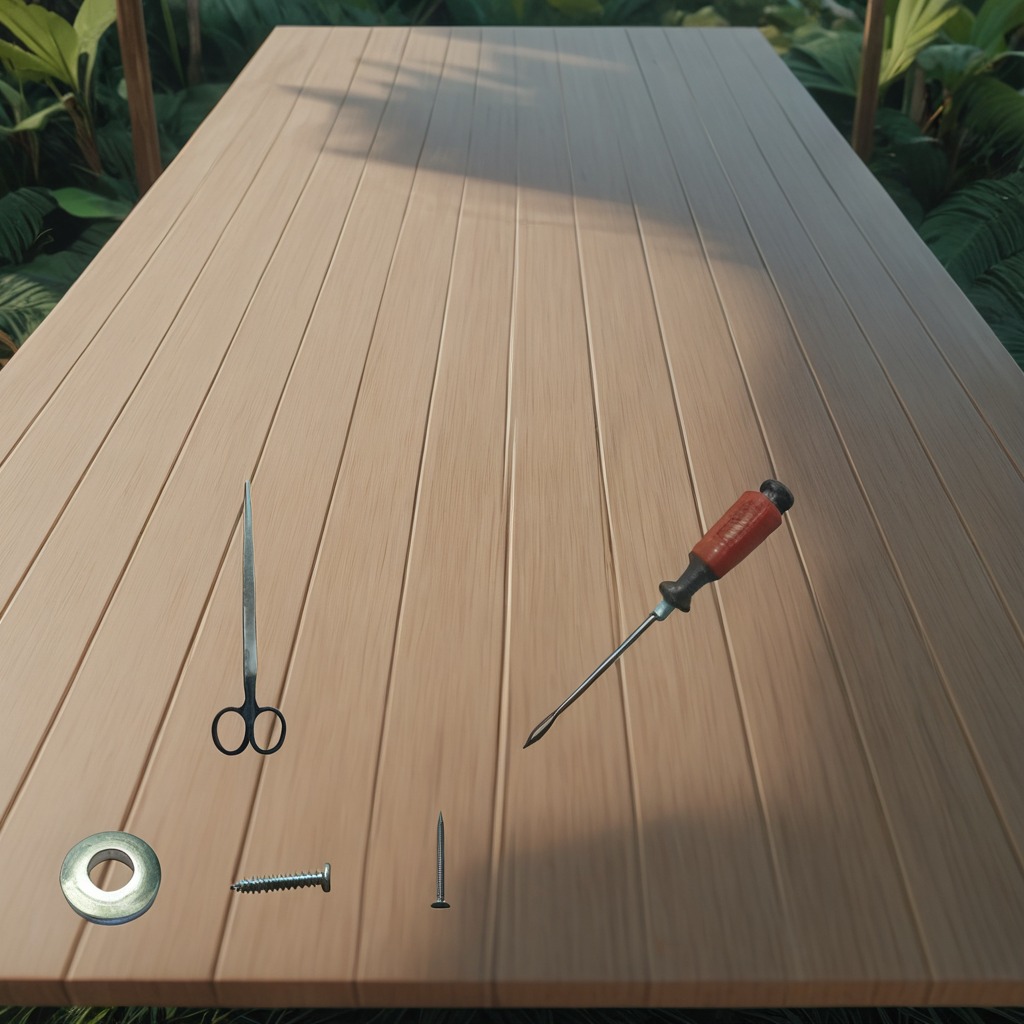
A flat metal washer, a metal machine screw, an iron nail, a screwdriver, and a pair of scissors are lying on a wooden table inside a jungle field workshop tent.